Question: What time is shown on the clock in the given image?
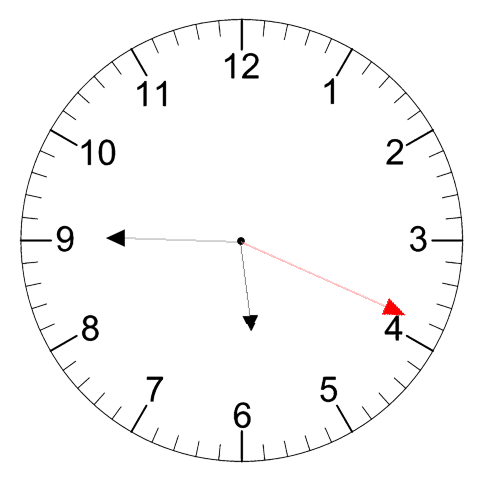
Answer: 05:45:19